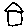
Label: house